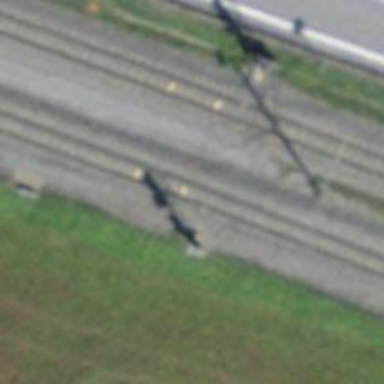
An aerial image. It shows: Railway signal.